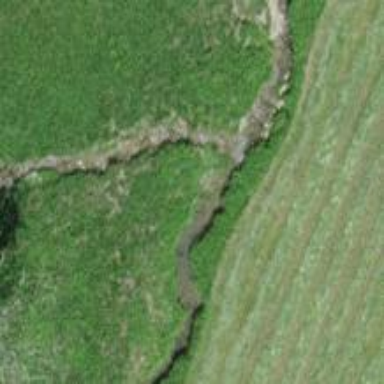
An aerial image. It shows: Ditch in the surroundings.